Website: apple
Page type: billing-address
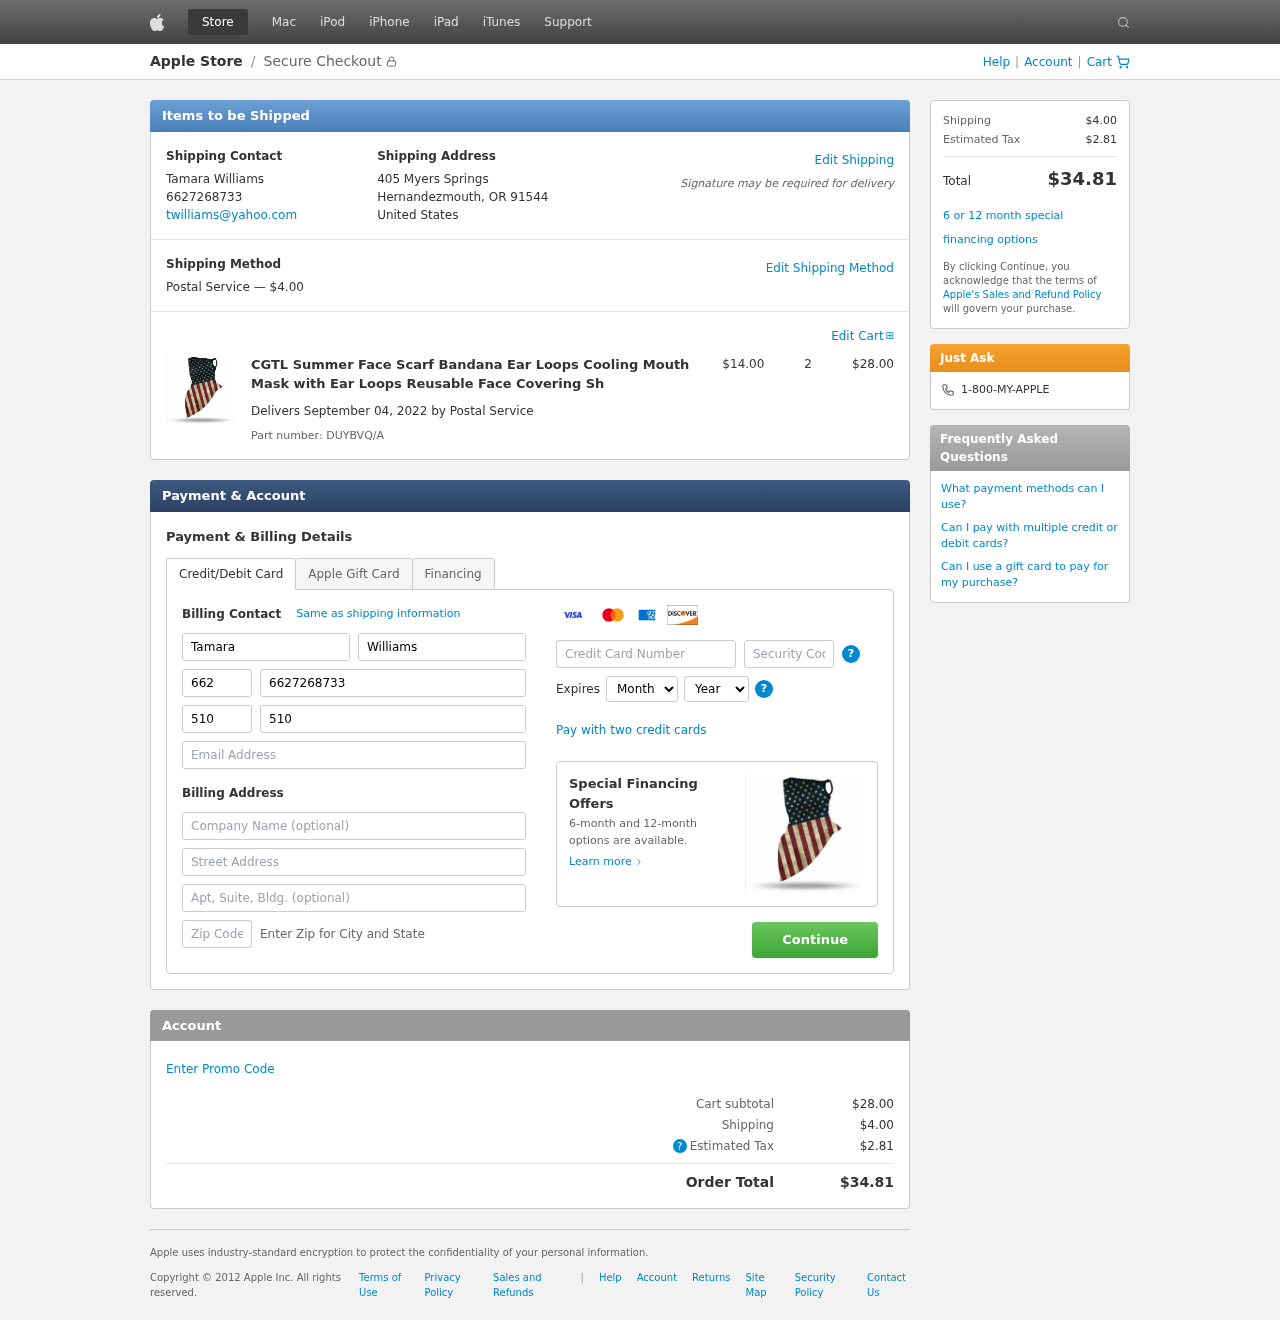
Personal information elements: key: PII_CARD_CVV
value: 424
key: PII_CARD_EXPIRY_MONTH
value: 04
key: PII_CARD_EXPIRY_YEAR
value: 27
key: PII_CARD_NUMBER
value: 2595 3934 9544 9700
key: PII_CITY_STATE_ZIP
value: Hernandezmouth, OR 91544
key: PII_COUNTRY
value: United States
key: PII_EMAIL
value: twilliams@yahoo.com
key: PII_FIRSTNAME
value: Tamara
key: PII_FULLNAME
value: Tamara Williams
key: PII_LASTNAME
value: Williams
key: PII_PHONE
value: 6627268733
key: PII_PHONE_ALT
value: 5108057213
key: PII_PHONE_ALT_AREA
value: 510
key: PII_PHONE_AREA
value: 662
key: PII_STREET
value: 405 Myers Springs
Product elements: key: PRODUCT1_NAME
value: CGTL Summer Face Scarf Bandana Ear Loops Cooling Mouth Mask with Ear Loops Reusable Face Covering Sh
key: PRODUCT1_PRICE
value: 14
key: PRODUCT1_QUANTITY
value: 2
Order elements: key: ORDER_SHIPPING_COST
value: $4.00
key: ORDER_SUBTOTAL
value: $28.00
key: ORDER_DELIVERY_DATE
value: September 04, 2022
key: ORDER_PART_NUMBER
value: DUYBVQ/A
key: ORDER_TAX
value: $2.81
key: ORDER_TOTAL
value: $34.81